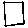
Label: square